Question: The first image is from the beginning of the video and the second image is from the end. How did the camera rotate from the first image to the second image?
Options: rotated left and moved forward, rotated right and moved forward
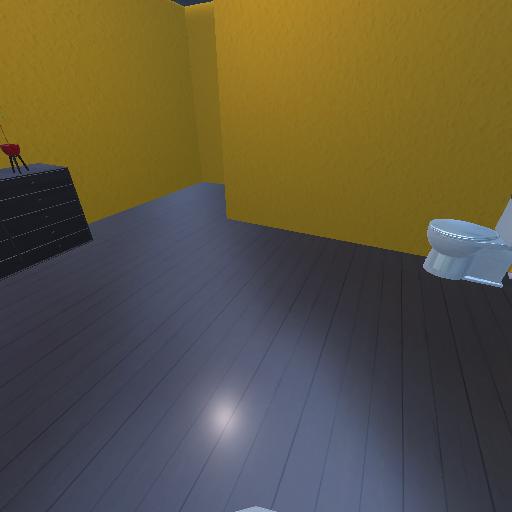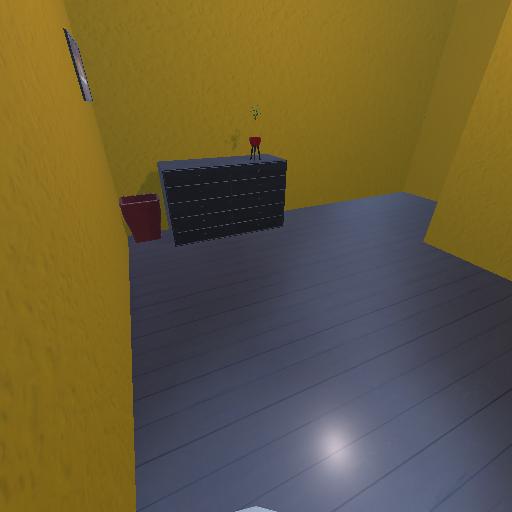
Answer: rotated left and moved forward